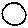
Label: circle